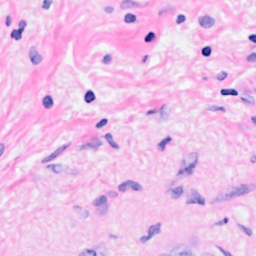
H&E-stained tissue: Breast